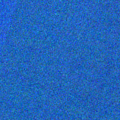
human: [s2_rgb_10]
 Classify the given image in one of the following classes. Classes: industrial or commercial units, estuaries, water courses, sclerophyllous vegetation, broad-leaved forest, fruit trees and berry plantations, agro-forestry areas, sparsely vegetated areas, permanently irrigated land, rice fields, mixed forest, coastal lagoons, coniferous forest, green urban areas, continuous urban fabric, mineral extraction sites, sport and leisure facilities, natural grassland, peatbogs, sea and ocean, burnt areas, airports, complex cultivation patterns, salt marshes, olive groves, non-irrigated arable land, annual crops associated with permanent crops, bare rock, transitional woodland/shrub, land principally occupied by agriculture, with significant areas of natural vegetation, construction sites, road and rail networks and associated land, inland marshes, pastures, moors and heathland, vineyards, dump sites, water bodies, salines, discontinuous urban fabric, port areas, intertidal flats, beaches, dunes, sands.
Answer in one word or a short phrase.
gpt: sea and ocean